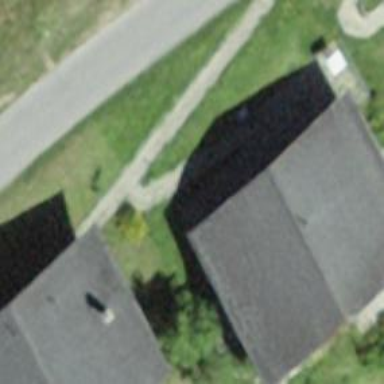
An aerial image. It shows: Driveway made of paving stones.